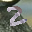
Label: 2